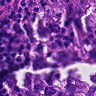
Metastatic tissue present: yes